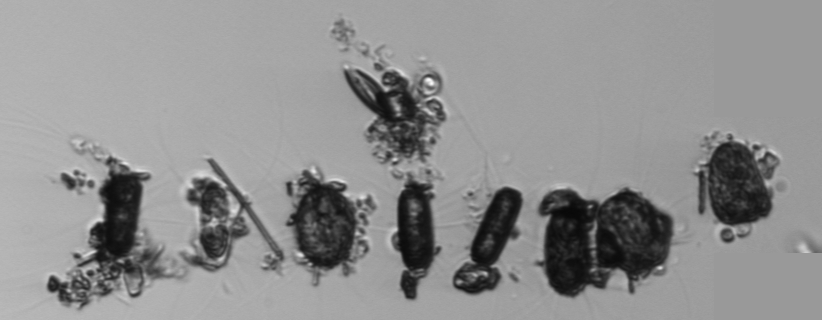
Label: Thalassiosira_TAG_external_detritus